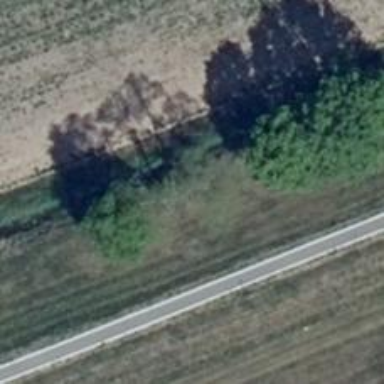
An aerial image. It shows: Broadleaved tree with lush leaves.